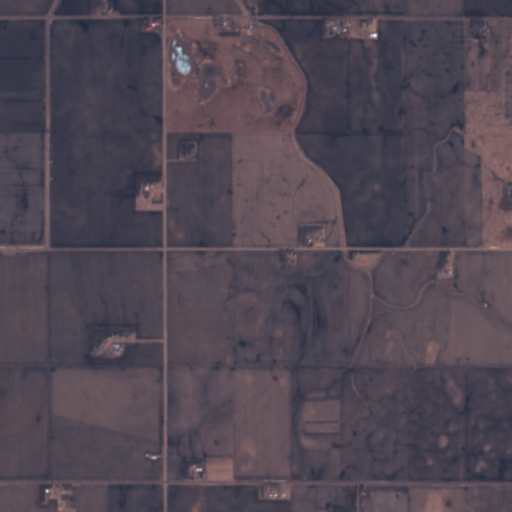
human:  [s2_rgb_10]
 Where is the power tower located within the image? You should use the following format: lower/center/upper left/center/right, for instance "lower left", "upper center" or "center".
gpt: The power tower is located in the lower of the image.
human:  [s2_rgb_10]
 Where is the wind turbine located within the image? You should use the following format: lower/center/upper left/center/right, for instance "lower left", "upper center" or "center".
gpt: The wind turbine is located in the center right of the image.
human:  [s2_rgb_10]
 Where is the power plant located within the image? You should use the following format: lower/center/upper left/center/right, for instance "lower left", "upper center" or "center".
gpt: There is no power plant in the image.